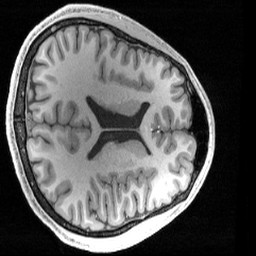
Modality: T1w
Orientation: axial
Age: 20
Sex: male
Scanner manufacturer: siemens
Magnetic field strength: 3 T
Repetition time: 2.4 s
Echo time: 0.00224 s